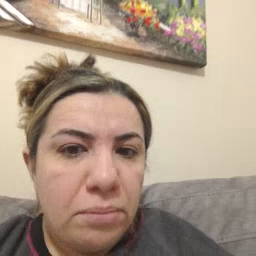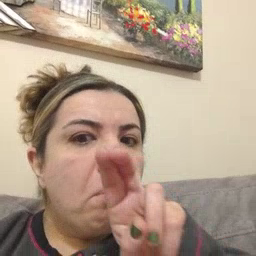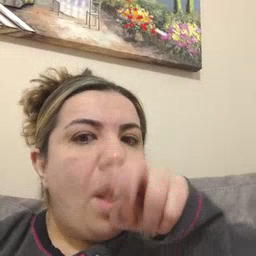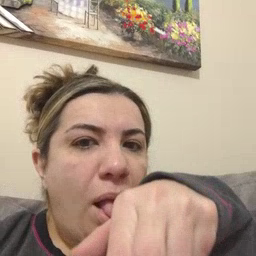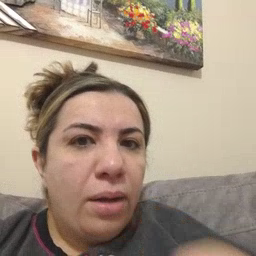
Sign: tongue